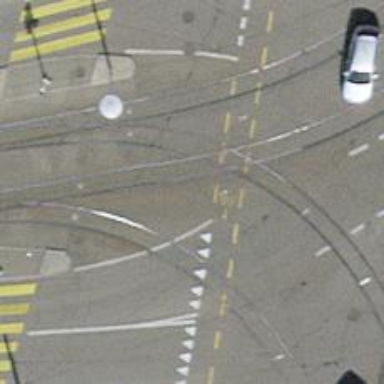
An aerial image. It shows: Railway crossing.